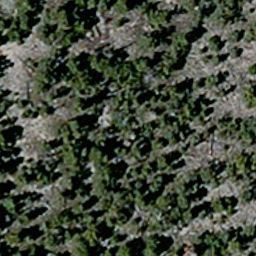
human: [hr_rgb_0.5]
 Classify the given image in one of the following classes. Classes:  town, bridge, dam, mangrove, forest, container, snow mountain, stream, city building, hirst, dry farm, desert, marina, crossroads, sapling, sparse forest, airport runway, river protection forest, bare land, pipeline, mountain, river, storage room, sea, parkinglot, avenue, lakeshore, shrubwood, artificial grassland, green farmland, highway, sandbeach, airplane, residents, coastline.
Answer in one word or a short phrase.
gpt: sparse forest